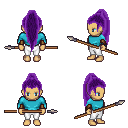
a pixel art fantasy rpg character, female body template, human, tanned skin, teal long-sleeve shirt, white pants, purple extra-long topknot hairstyle, leather bracers, spear, four views (front, back, left, right), 2x2 character sprite sheet, small pixel art, hard edges, no anti-aliasing